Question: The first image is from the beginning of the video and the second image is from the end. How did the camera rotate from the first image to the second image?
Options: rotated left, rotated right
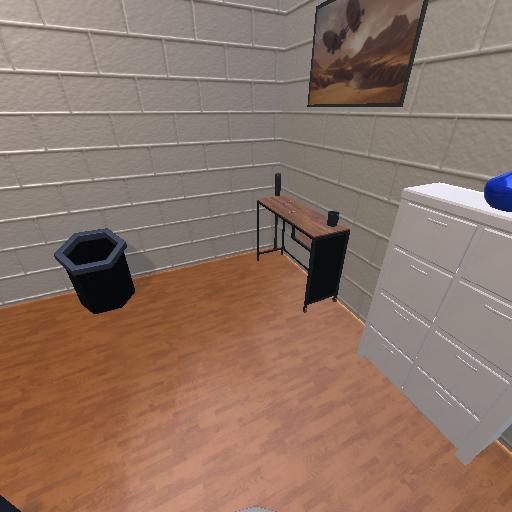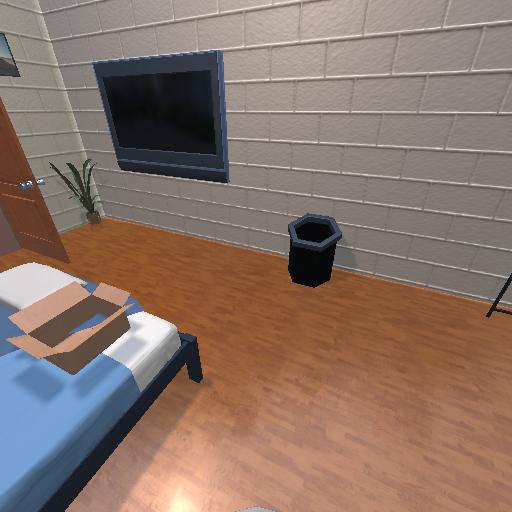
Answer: rotated left